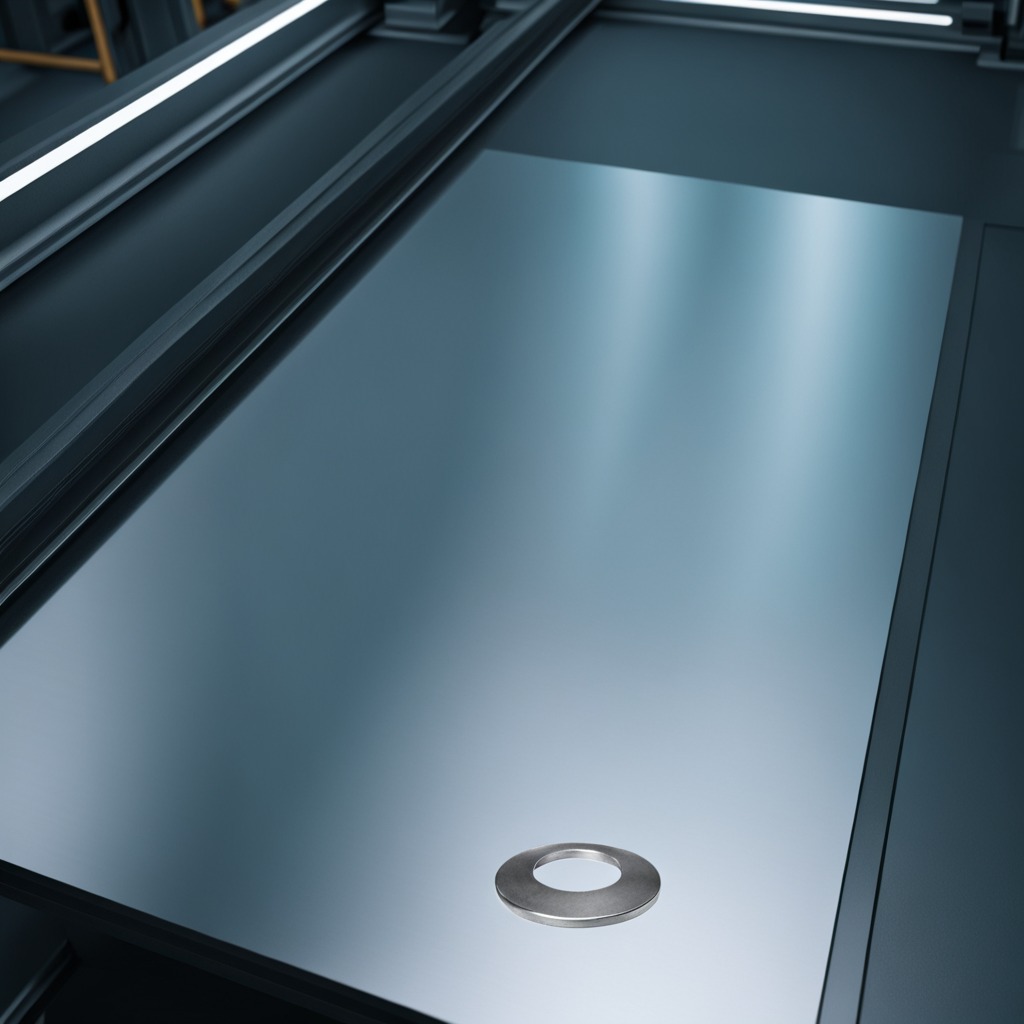
A flat metal washer is lying on the metal table in the machine shop under fluorescent lights.